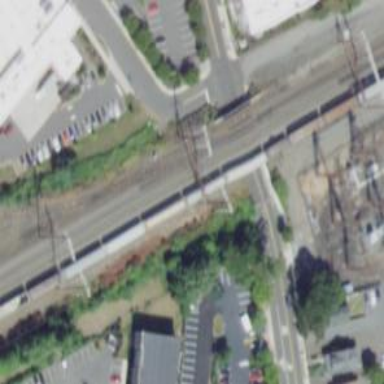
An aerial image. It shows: Bridge with electrified railway tracks featuring contact line.